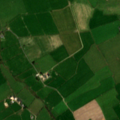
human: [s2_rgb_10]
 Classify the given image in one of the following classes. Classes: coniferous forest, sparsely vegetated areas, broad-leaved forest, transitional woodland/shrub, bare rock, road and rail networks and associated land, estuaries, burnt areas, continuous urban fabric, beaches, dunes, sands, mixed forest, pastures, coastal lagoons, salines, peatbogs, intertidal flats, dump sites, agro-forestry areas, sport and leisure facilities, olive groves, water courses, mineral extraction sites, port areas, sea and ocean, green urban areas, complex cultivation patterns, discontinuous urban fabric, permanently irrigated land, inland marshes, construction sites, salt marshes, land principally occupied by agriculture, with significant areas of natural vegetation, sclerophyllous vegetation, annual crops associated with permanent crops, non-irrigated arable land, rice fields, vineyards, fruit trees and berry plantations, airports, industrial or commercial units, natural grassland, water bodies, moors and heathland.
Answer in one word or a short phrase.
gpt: pastures